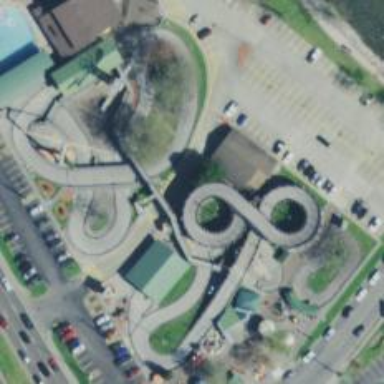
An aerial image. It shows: Karting raceway bridge.